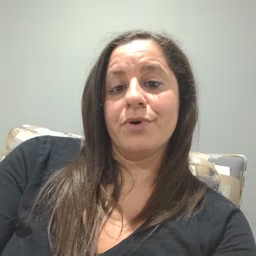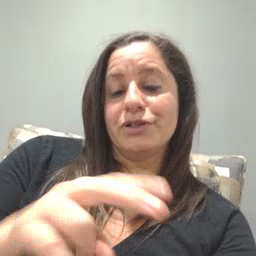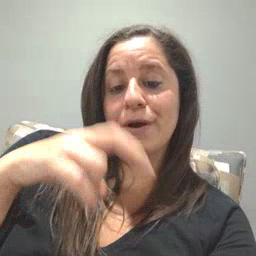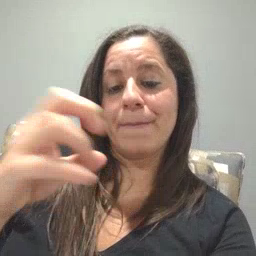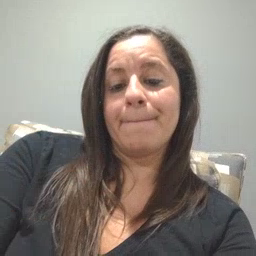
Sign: jump